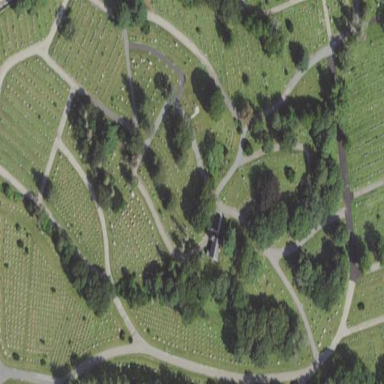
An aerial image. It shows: Cemetery.